Question: This is my query:
'''
CREATE TABLE [dbo].[Veiculos]
(
[IDCar] INT IDENTITY (1, 1) NOT NULL,
[Matricula] VARCHAR (8) NOT NULL,
[Marca] VARCHAR (30) NULL,
[Modelo] VARCHAR (30) NULL,
[Cor] VARCHAR (15) NULL,
[Cilindrada] INT NULL,
[Estado] CHAR (1) NULL,
[Preco] MONEY NULL,
PRIMARY KEY CLUSTERED ([IDCar] ASC),
UNIQUE NONCLUSTERED ([Matricula] ASC),
CHECK ([Estado]='Usado' OR [Estado]='Novo')
);
'''
For some reason, whenever I try to add values directly into the table it gives me the following error :
> "The data in row 1 was not committed
Error Source: .Net SqlCliente Data Provider.
Error Message: String or binary data would be truncated."

This is for a college project, I'm still a novice with SQL, any help would be very much appreciated.
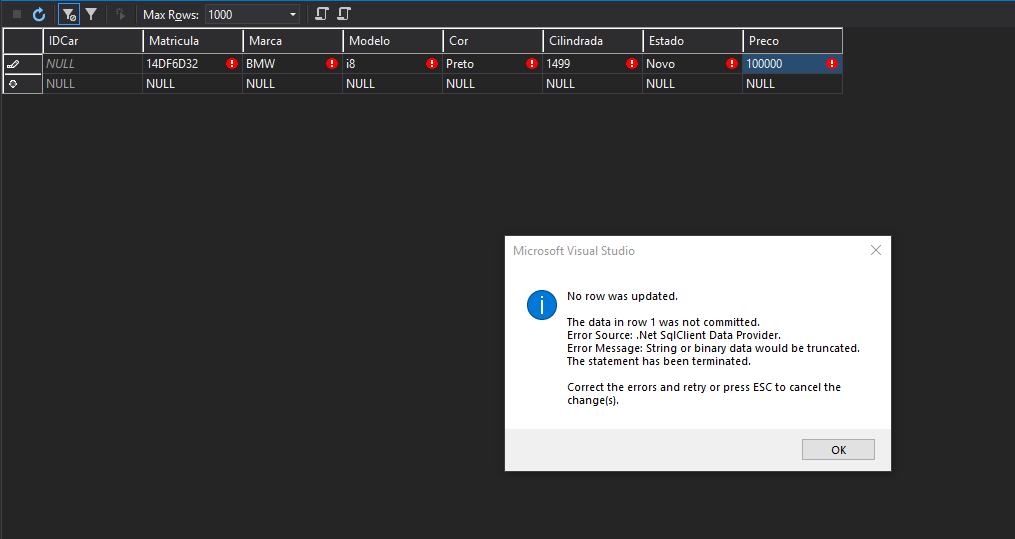
Answer: 'estado' is defined as 'char(1)', but you are trying to put the value ''Novo''.
Either put in a single character or redefine the column width. Given your 'check' constraint, you probably want 'estado' defined as 'varchar(10)' or something:
'''
alter table [dbo].[Veiculos] alter column estado varchar(10);
'''